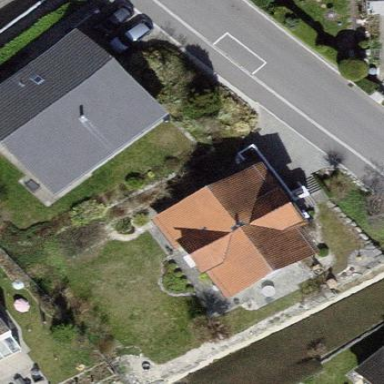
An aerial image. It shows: Detached building.